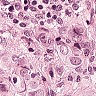
Metastatic tissue present: yes